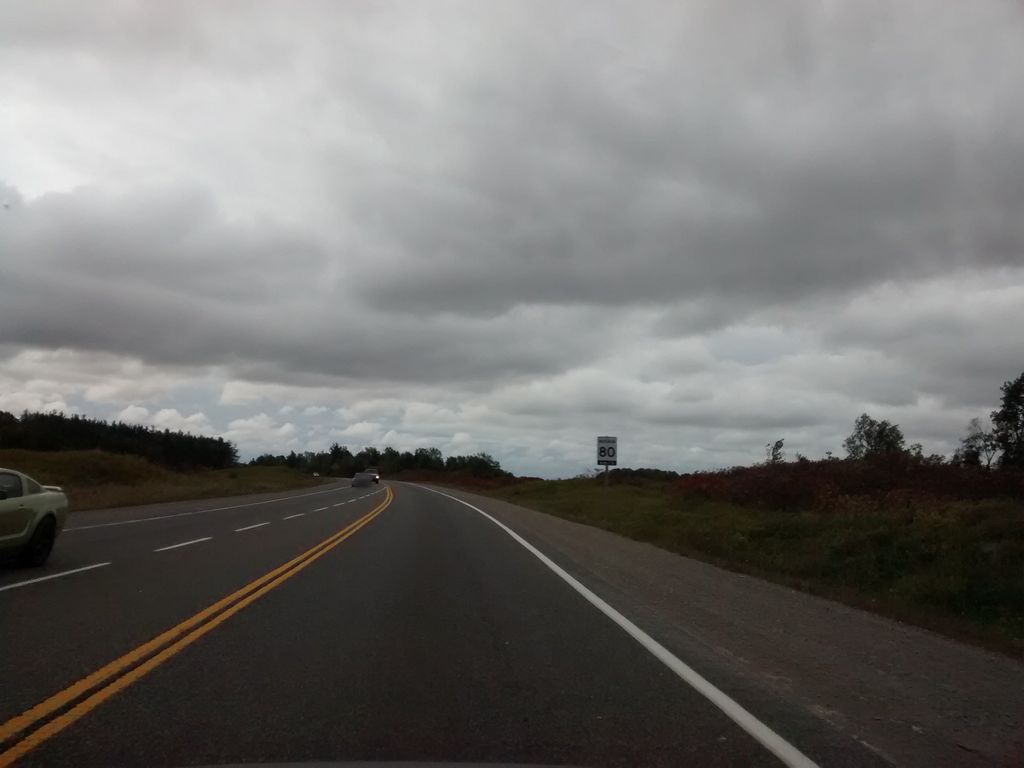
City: hamilton